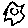
Label: cloud